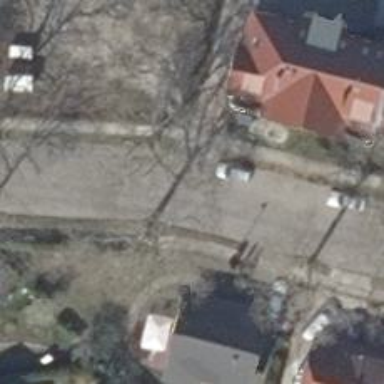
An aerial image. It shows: Residential road with sidewalks on both sides.